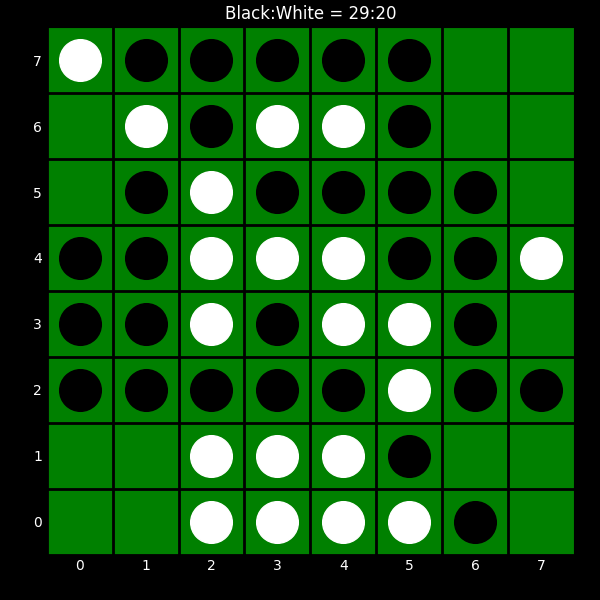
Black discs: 29
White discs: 20